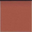
Piece: xx